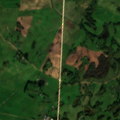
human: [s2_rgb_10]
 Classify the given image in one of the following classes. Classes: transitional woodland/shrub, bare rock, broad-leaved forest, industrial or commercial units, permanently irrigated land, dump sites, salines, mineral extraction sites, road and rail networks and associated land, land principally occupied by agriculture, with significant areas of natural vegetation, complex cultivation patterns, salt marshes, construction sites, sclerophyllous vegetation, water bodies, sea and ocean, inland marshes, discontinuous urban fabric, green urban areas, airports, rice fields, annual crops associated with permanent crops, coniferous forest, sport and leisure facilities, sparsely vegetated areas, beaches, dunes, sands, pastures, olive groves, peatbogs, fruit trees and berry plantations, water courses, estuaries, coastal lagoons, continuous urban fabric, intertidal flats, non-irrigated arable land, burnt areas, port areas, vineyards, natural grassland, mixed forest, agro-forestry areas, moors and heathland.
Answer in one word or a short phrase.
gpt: non-irrigated arable land, pastures, complex cultivation patterns, land principally occupied by agriculture, with significant areas of natural vegetation